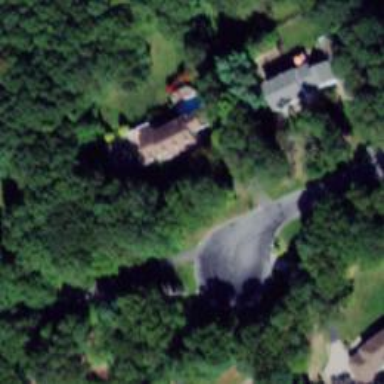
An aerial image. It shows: Driveway.